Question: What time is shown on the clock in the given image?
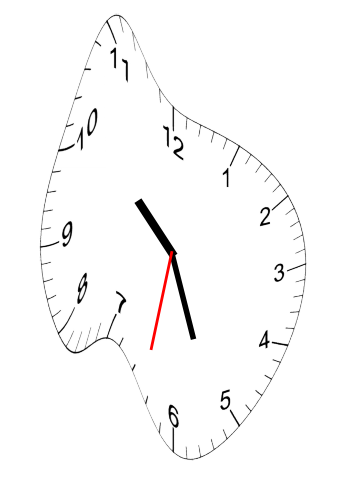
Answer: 10:26:32